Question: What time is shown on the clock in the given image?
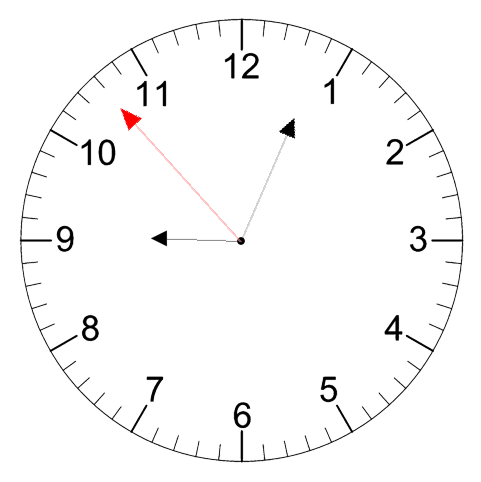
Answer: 09:03:53